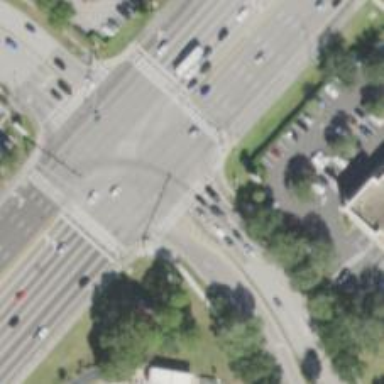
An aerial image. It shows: Marked road crossing.